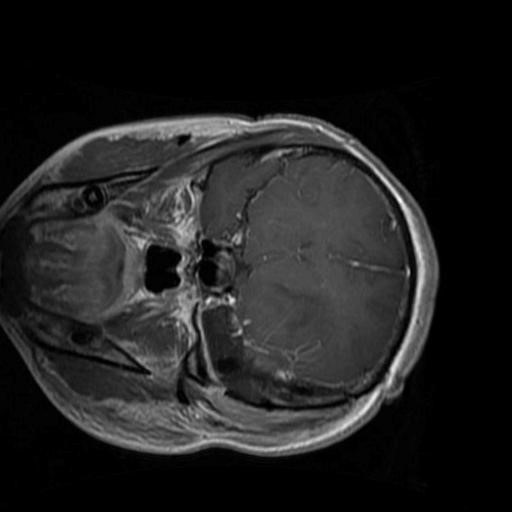
Label: brain_glioma